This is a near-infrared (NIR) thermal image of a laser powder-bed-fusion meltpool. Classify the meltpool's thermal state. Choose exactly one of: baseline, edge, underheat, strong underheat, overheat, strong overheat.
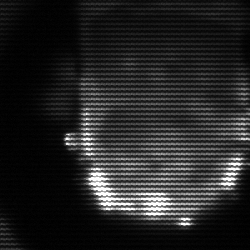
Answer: baseline